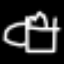
Label: hourglass